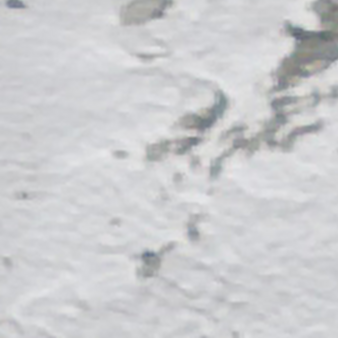
Label: other